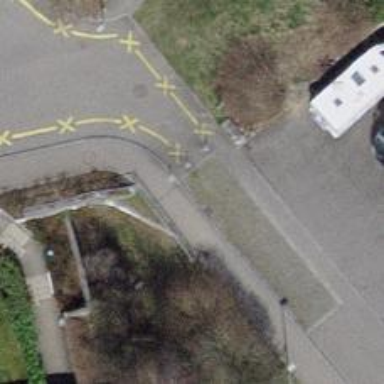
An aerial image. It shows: Bollard barrier.